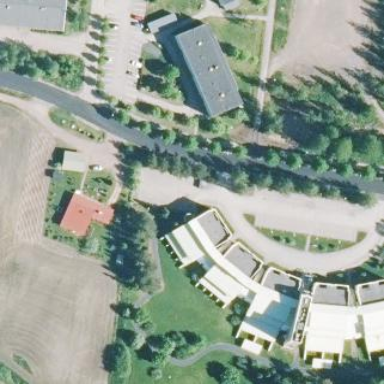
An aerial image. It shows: Hotel building.